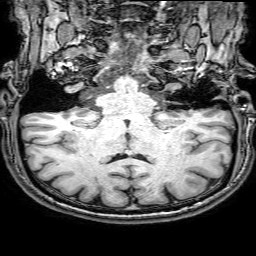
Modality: T1w
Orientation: sagittal
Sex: male
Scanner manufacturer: philips
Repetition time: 0.008203 s
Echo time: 0.0038 s